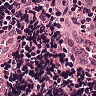
Metastatic tissue present: no